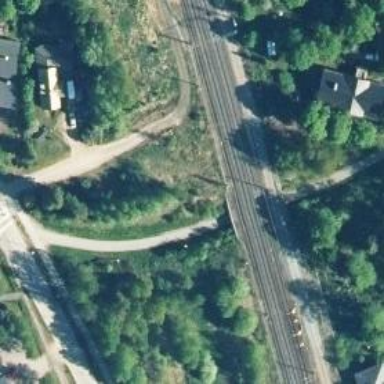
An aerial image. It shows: Bridge with railway tracks. The electrified line has continuous contact line.